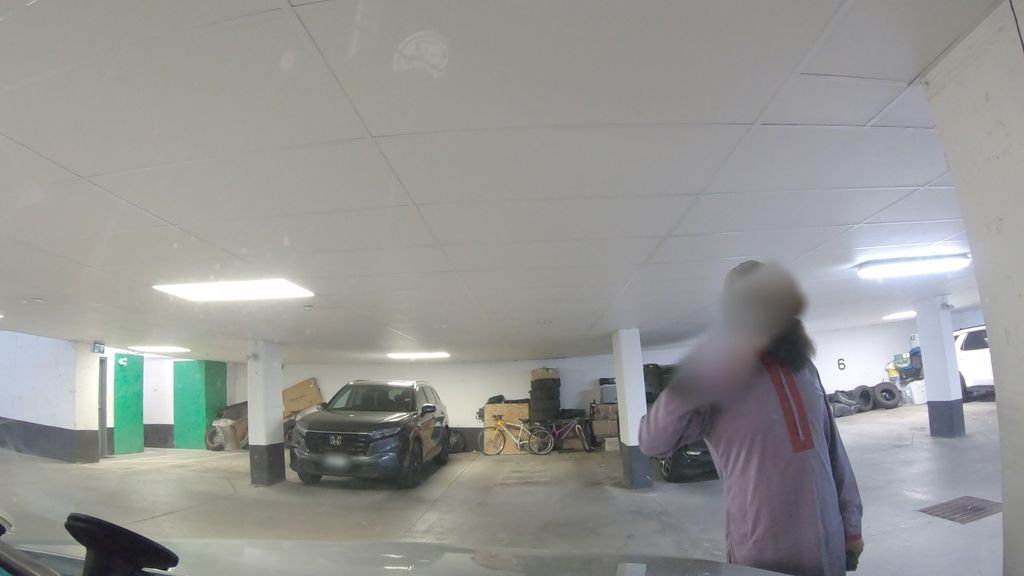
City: toronto